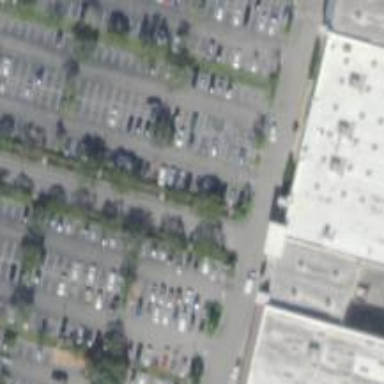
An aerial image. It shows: Parking space is available.